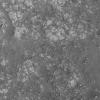
Atmospheric dust classification: not_dusty